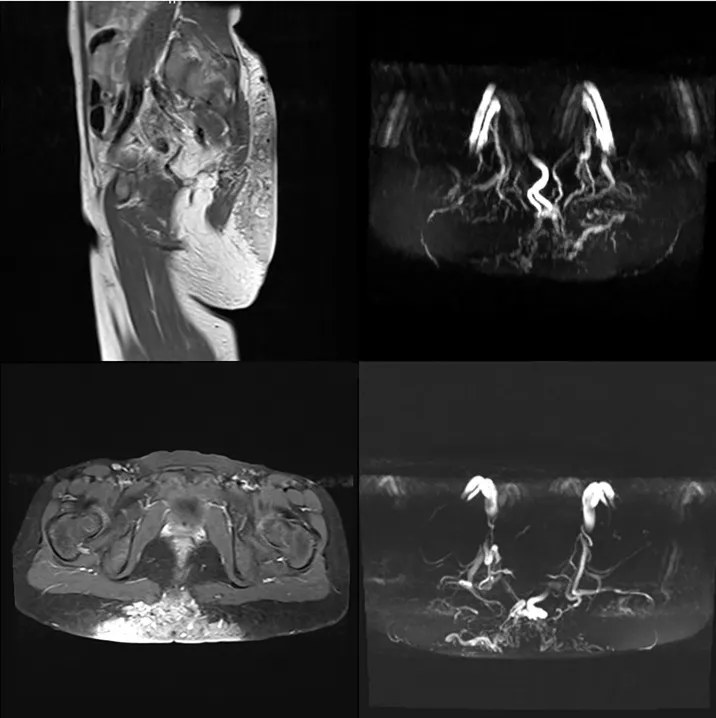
The first MRI of the lesion.
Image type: radiology (mri)